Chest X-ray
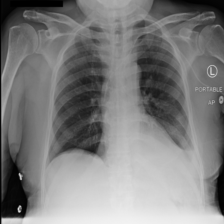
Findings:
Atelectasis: negative
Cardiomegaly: negative
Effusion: positive
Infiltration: negative
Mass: negative
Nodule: negative
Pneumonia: negative
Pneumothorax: negative
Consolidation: negative
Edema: negative
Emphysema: negative
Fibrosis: negative
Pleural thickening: negative
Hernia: negative